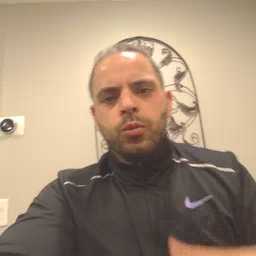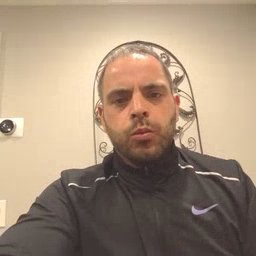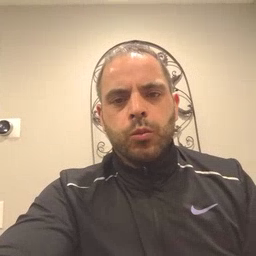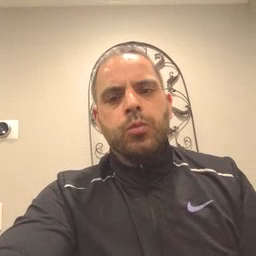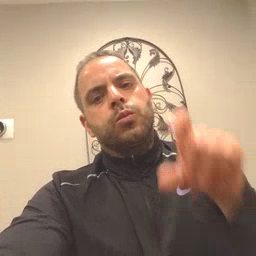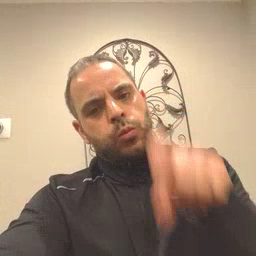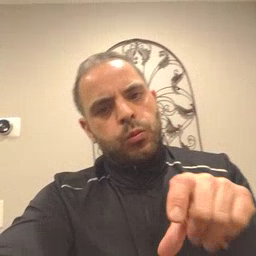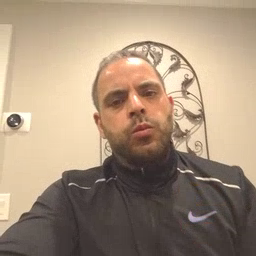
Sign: haveto